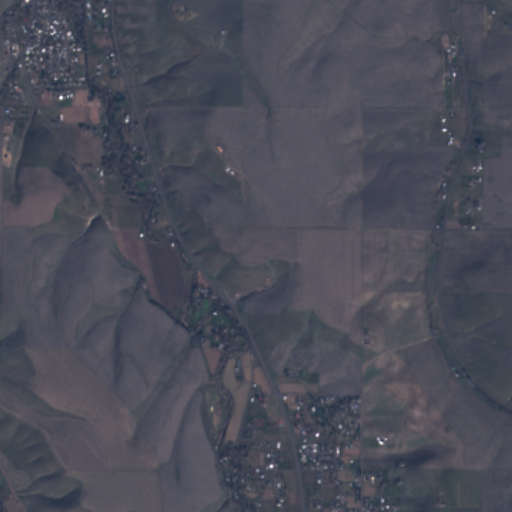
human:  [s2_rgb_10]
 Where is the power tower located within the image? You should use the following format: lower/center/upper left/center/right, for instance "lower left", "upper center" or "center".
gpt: The power tower is located in the upper of the image.
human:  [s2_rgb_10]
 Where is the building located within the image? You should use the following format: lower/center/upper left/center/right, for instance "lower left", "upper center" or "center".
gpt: The building is located in the upper left of the image.
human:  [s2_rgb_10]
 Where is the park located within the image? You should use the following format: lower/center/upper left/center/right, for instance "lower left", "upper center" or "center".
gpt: There is no park in the image.